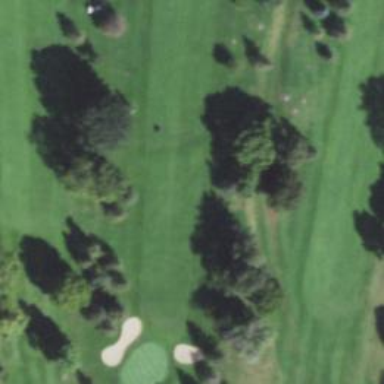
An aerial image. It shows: Golf hole for the sport of golf.